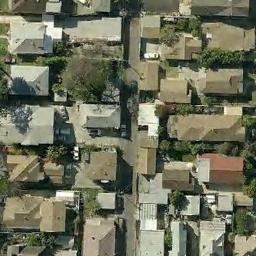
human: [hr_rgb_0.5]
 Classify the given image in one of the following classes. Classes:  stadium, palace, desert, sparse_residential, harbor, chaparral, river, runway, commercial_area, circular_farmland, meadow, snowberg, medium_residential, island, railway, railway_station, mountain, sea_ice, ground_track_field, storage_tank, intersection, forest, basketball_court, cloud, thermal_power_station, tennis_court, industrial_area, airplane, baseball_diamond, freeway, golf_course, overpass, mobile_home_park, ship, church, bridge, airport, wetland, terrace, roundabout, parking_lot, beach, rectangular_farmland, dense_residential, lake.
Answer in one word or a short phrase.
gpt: dense_residential